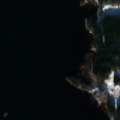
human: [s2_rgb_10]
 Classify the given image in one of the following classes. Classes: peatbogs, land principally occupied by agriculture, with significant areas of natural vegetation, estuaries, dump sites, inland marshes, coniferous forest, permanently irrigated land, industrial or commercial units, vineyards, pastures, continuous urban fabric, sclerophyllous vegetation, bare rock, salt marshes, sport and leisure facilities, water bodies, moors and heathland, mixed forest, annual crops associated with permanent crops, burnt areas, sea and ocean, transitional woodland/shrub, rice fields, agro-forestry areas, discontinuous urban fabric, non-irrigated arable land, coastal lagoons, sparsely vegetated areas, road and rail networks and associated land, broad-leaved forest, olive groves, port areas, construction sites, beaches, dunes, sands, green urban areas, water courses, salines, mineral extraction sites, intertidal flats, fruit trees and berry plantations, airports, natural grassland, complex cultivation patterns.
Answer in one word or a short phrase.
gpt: coniferous forest, water bodies